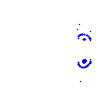
Particle: electron